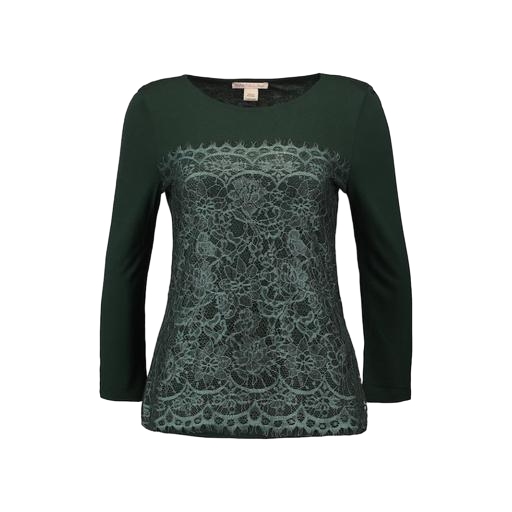
green lace-panel top, green three-quarter-sleeve top only macy, green exclusive lace tee, white background